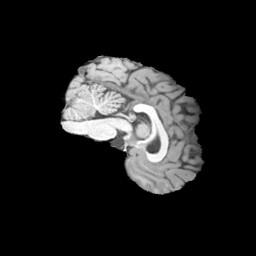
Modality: T1w
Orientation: sagittal
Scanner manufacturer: siemens
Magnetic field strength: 3 T
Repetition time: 2 s
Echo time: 0.0024 s